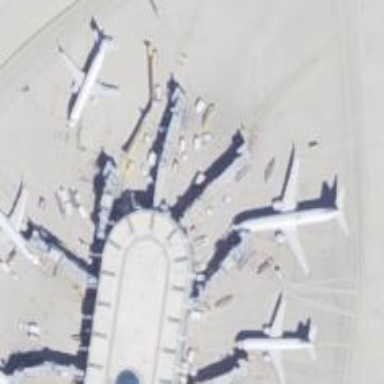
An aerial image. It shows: Airport gate.